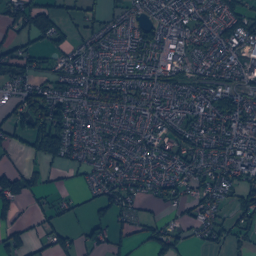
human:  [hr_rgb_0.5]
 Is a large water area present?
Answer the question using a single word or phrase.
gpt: no

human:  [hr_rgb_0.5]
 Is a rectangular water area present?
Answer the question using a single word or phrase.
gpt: no

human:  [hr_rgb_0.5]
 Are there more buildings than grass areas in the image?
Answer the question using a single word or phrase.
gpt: yes

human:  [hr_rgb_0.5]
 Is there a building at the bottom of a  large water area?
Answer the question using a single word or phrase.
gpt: no

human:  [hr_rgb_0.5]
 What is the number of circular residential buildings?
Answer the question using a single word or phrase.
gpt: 2

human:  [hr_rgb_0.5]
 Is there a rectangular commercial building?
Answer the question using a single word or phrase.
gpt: no

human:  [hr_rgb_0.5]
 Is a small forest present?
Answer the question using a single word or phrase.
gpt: yes

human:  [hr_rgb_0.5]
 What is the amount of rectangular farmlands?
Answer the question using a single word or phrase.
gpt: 0

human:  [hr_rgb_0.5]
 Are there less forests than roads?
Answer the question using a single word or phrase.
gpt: yes

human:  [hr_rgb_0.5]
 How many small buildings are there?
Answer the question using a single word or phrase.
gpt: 76

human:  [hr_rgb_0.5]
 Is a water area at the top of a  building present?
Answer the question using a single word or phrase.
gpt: yes

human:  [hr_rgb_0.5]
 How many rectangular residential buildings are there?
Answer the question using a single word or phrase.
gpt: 46

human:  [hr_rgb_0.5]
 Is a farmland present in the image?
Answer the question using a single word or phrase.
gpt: yes

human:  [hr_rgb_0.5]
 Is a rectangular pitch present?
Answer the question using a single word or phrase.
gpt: no

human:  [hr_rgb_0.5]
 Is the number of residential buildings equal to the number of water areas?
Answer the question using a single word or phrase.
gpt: no

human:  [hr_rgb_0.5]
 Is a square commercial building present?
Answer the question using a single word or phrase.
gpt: no

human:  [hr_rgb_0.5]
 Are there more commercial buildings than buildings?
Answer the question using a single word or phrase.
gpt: no

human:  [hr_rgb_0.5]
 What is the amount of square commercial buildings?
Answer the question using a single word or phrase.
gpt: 0

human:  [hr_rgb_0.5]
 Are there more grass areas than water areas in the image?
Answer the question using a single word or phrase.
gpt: yes

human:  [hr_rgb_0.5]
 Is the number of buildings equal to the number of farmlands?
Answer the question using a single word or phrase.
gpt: no

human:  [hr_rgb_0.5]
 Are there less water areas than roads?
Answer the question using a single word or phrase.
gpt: yes

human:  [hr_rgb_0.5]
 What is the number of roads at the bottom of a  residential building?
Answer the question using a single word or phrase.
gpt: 16

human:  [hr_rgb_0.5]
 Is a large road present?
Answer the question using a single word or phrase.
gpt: no

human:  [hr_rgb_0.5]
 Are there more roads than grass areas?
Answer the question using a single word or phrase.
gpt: yes

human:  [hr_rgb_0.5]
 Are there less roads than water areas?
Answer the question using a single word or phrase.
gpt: no

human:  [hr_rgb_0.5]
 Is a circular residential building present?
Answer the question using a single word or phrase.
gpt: yes

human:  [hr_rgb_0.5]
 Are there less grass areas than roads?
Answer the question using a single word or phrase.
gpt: yes

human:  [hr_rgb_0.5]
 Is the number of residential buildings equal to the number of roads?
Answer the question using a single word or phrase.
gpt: no

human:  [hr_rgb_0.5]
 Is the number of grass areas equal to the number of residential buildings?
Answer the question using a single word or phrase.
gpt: no

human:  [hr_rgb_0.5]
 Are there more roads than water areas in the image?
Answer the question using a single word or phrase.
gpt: yes

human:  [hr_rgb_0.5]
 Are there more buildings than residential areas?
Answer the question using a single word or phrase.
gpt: yes

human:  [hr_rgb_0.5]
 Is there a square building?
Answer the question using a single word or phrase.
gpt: yes

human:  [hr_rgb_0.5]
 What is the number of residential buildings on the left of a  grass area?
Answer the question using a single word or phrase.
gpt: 70

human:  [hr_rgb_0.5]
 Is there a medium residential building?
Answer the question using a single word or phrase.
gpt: yes

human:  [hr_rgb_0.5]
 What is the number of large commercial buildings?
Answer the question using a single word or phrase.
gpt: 0

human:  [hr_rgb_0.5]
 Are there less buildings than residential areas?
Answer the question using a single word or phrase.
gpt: no

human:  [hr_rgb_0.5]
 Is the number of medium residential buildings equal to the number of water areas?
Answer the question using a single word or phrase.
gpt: no